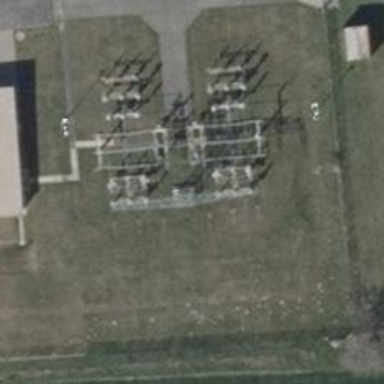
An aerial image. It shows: Power line is depicted.